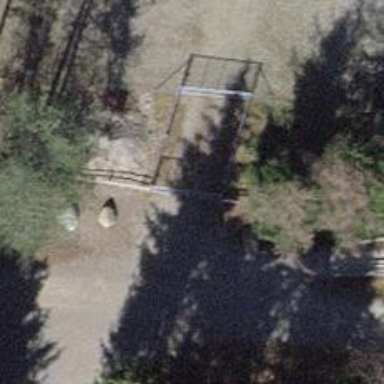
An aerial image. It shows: Gate.